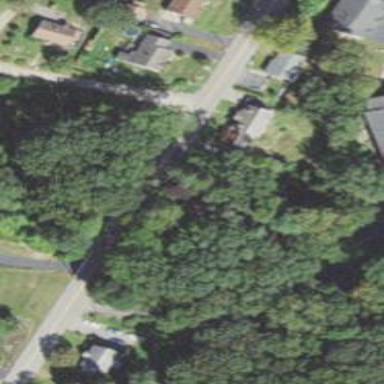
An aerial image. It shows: Residential driveway designated as service road.